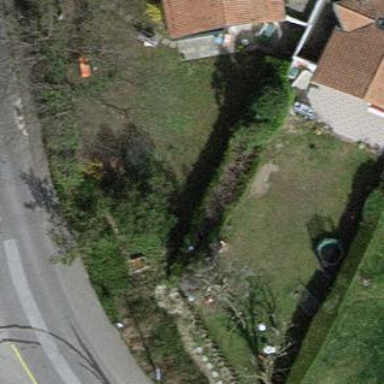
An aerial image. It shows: Garden surrounded by fence.